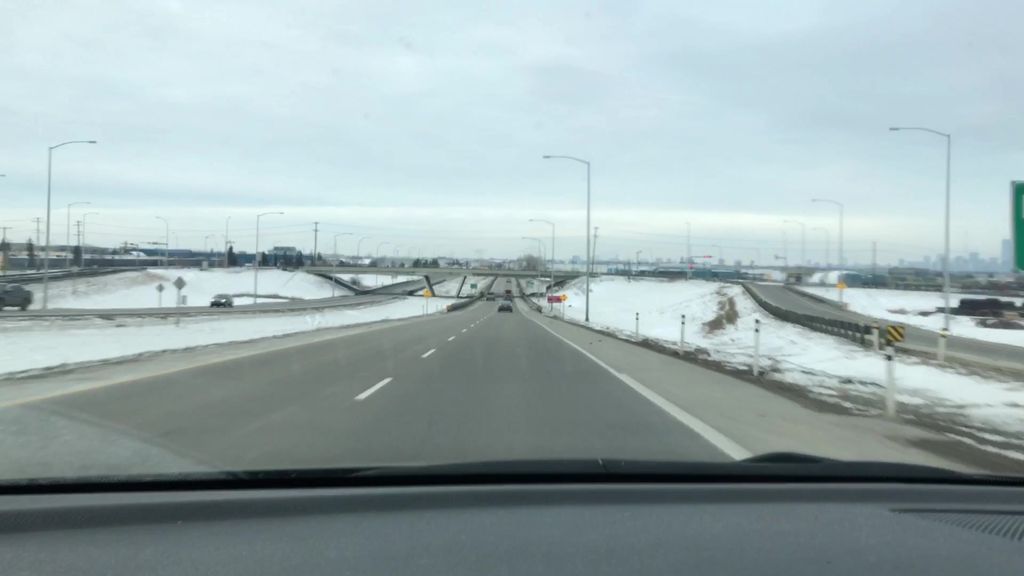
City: edmonton